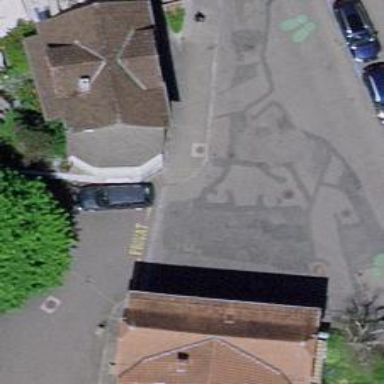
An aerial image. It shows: Raised kerb.